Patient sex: M
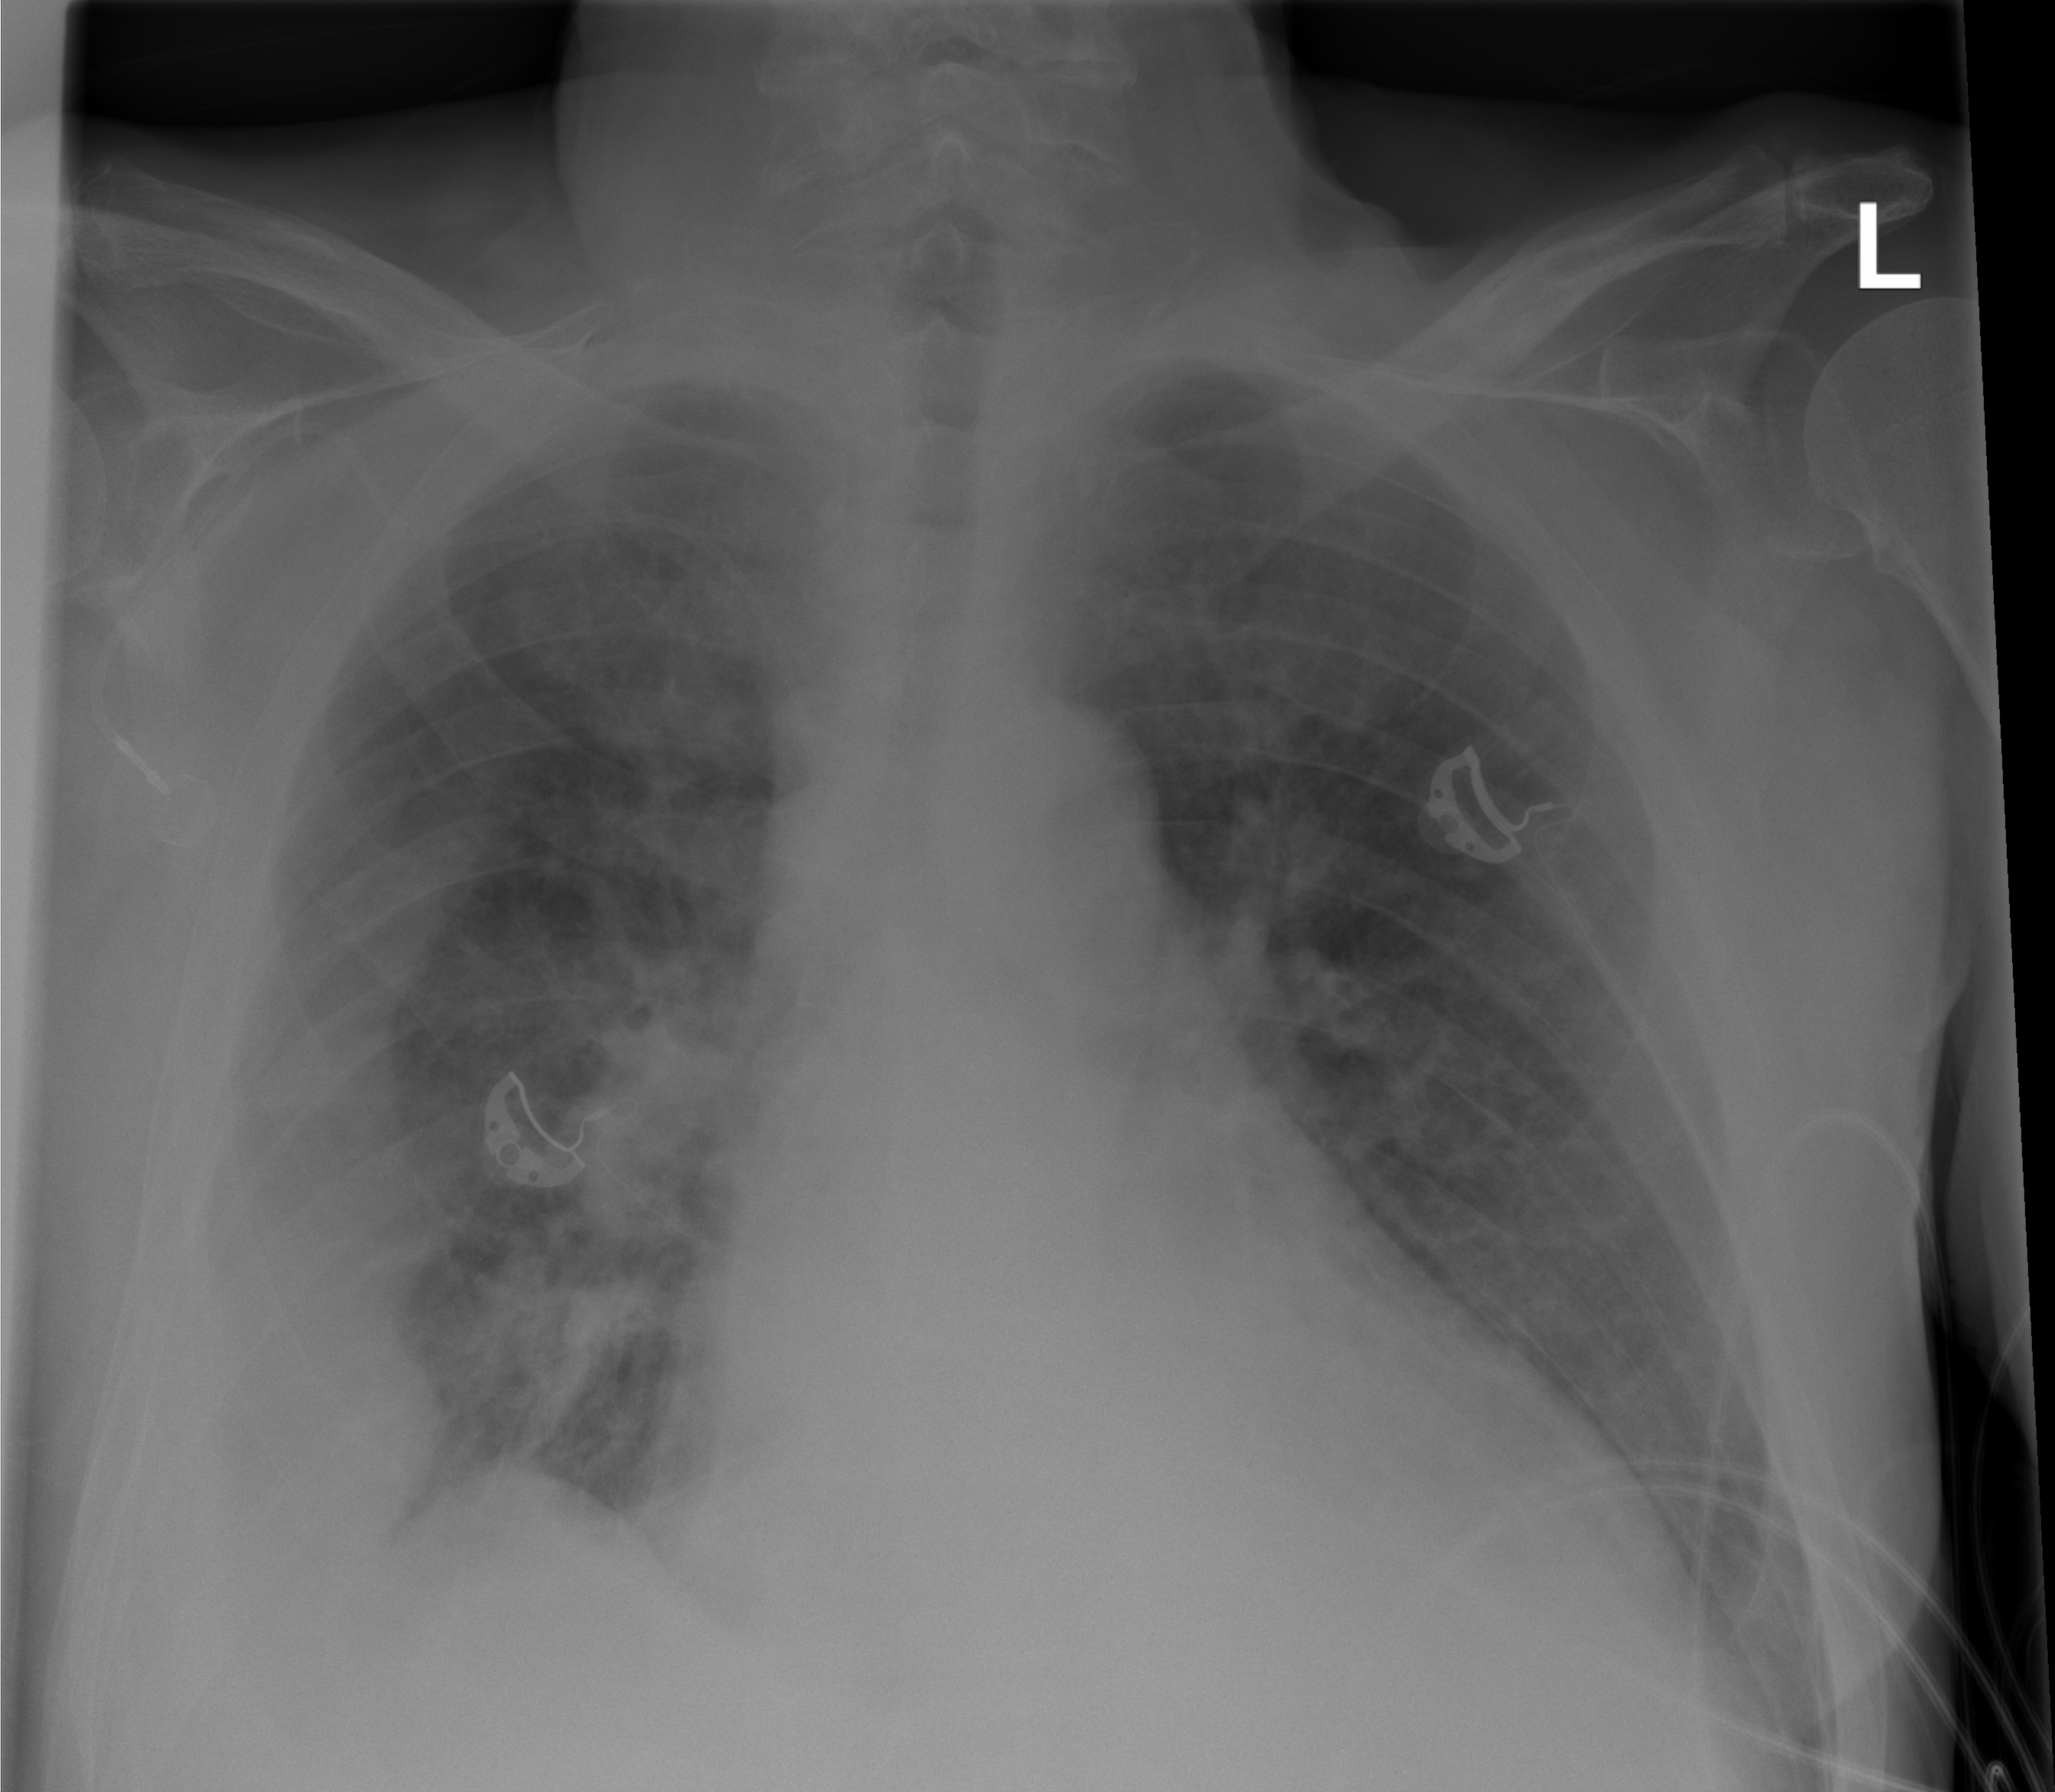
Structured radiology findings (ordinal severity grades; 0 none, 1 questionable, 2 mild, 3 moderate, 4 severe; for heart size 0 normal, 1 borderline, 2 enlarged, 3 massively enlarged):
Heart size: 3
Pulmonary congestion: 2
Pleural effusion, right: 3
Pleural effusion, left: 1
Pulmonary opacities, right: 2
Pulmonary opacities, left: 0
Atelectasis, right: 2
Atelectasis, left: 0